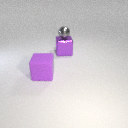
large purple metal cube below small gray metal sphere